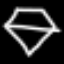
Label: diamond